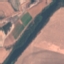
Label: River